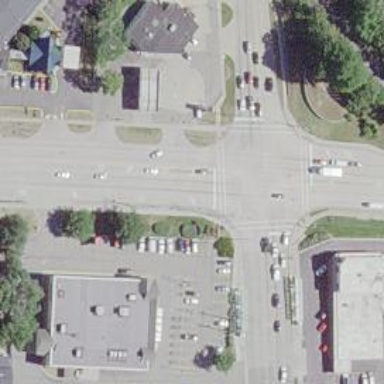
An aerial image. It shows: Crossing on the road.